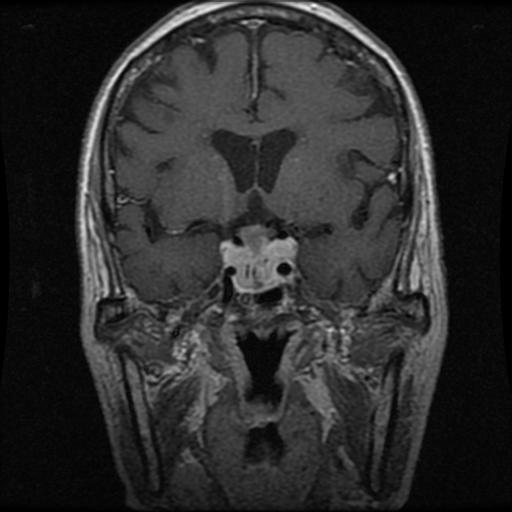
Label: pituitary